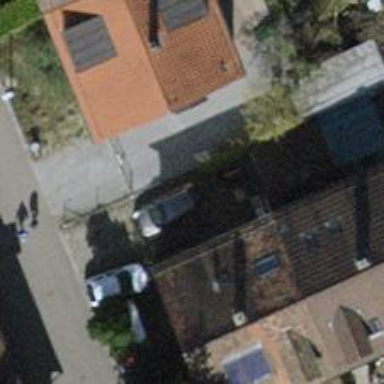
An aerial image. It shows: Building with tiled roof.